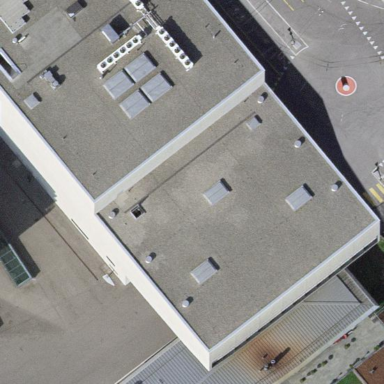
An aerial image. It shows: Grey building with flat roof.